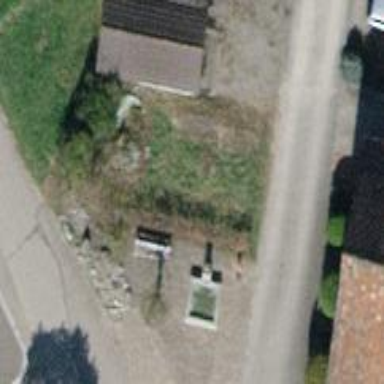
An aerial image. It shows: Brown bench in the vicinity.